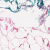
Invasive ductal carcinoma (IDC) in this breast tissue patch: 0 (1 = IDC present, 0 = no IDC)